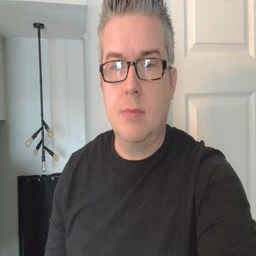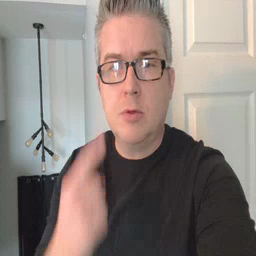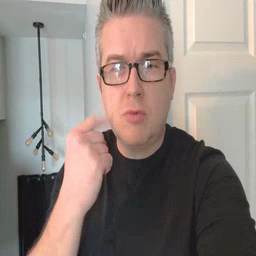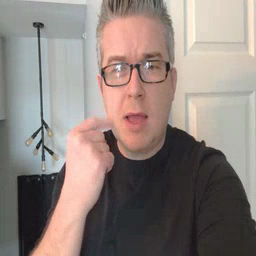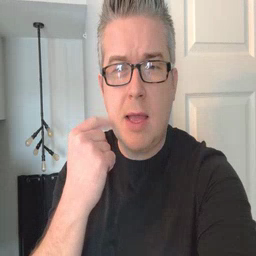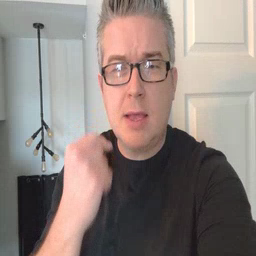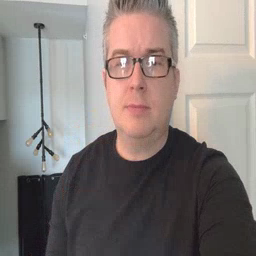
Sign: cry